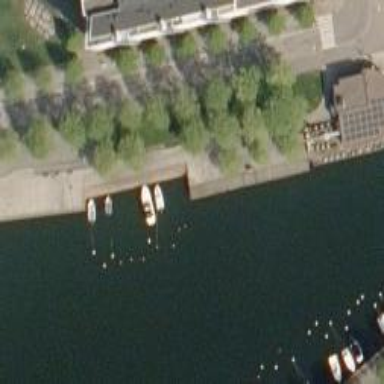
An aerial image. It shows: Ferry terminal.